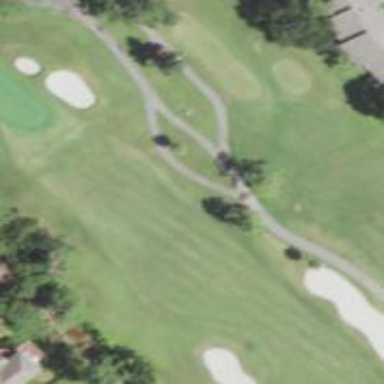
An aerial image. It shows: Path for golf carts.